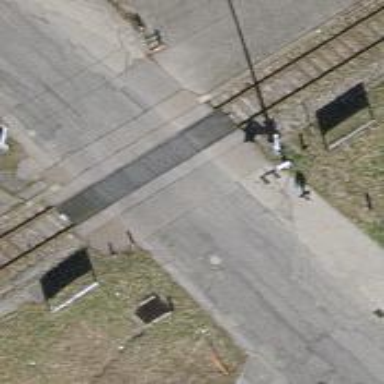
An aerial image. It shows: Level crossing on the railway with lights and full barrier.